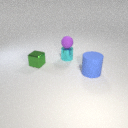
small cyan metal cylinder below small purple rubber sphere